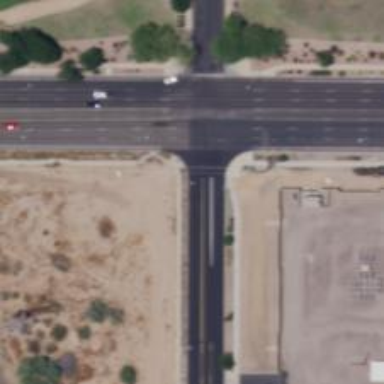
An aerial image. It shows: Solid stop line on the road.